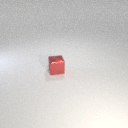
small red metal cube